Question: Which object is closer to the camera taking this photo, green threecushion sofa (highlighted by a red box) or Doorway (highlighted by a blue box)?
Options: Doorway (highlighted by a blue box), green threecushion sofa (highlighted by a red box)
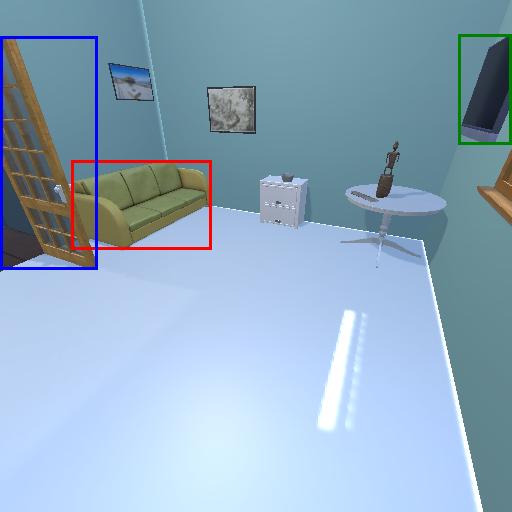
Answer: Doorway (highlighted by a blue box)